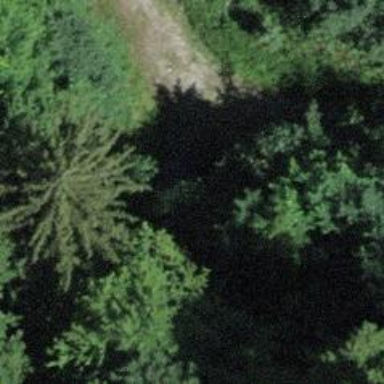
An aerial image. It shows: Culvert tunnel.